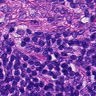
Metastatic tissue present: no